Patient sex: F
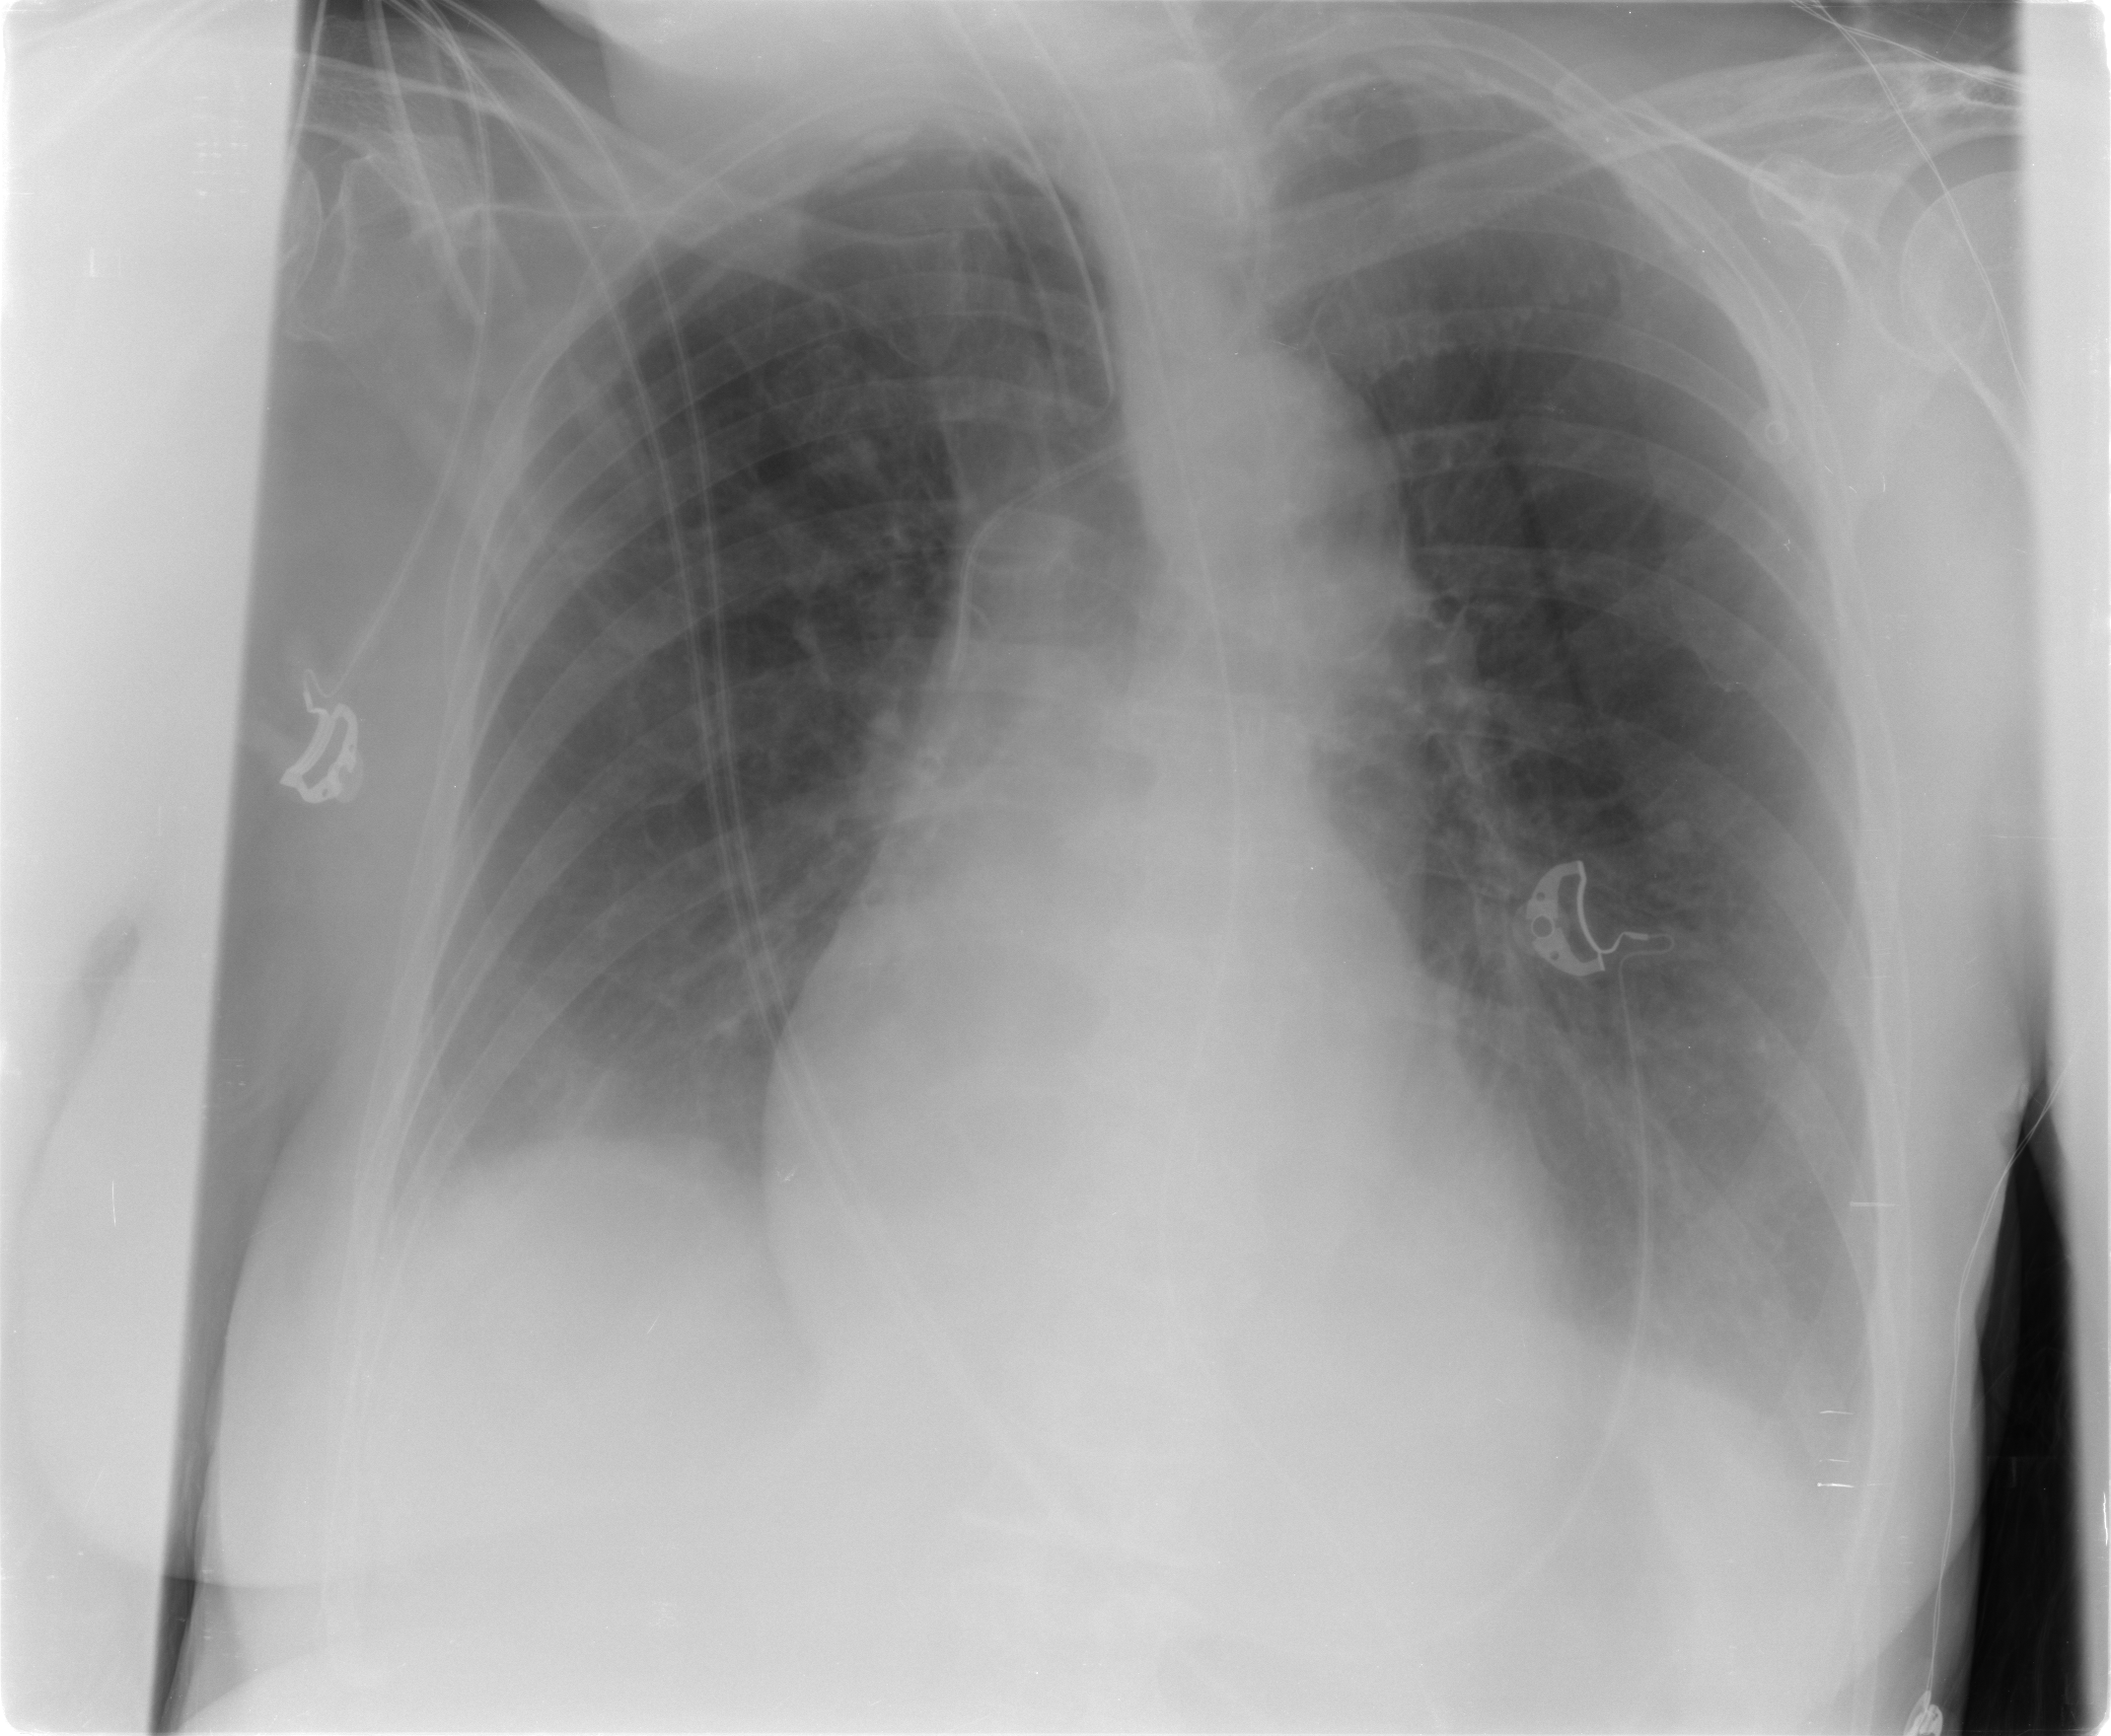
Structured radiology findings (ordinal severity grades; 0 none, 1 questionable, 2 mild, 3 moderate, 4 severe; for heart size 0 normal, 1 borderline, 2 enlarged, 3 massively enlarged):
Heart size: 1
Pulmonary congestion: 0
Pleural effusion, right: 1
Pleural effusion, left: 1
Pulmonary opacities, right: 0
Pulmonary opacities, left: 0
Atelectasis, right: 1
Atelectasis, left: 1